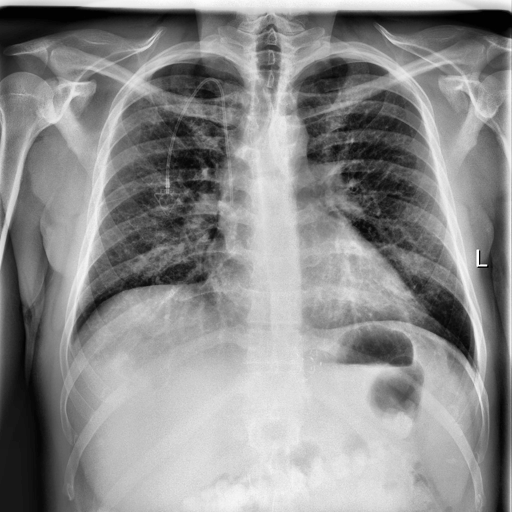
Finding: NORMAL